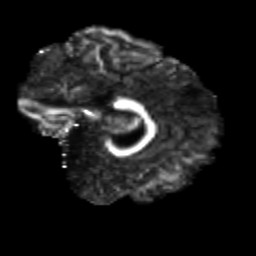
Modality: FA
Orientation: sagittal
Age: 20
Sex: male
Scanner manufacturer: siemens
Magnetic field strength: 3 T
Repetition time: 3.5 s
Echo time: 0.125 s